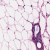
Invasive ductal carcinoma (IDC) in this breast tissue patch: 0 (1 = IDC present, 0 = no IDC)